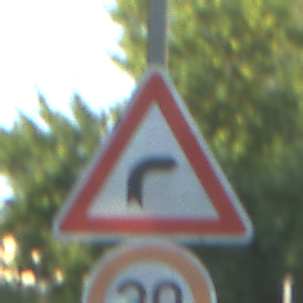
Verkehrszeichen: KurveRechts
Zusatzzeichen unten: Geschwindigkeit30
Umgebung: Outdoor, Suburban
Tageszeit: SunriseSunset
Wetter: PartlyCloudy
Licht: Natural
Jahreszeit: NotSpecified
Kontrast: MediumContrast